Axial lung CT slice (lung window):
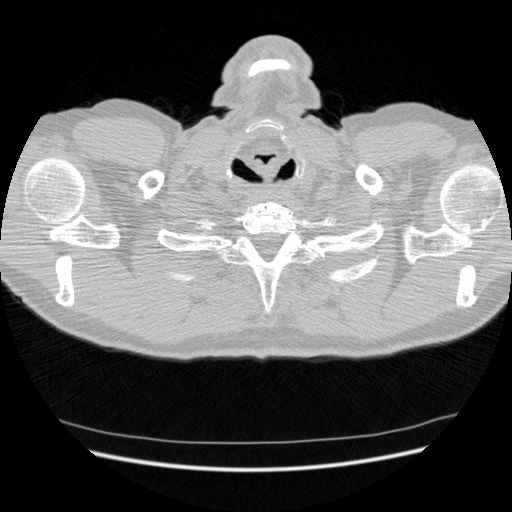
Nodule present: no